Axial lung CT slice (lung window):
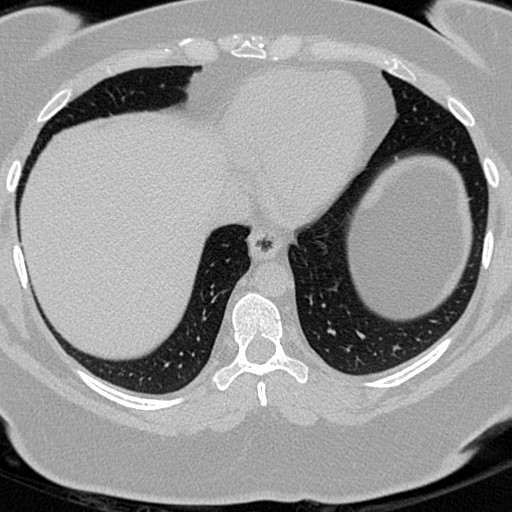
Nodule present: no